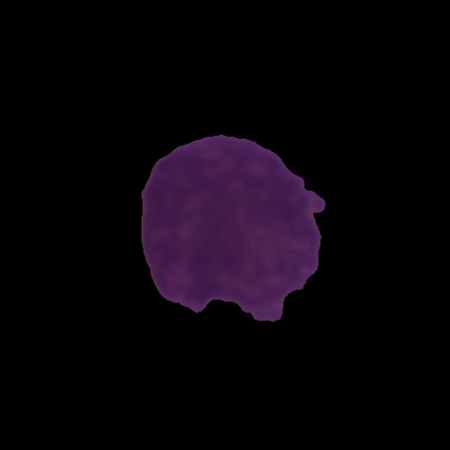
Label: healthy